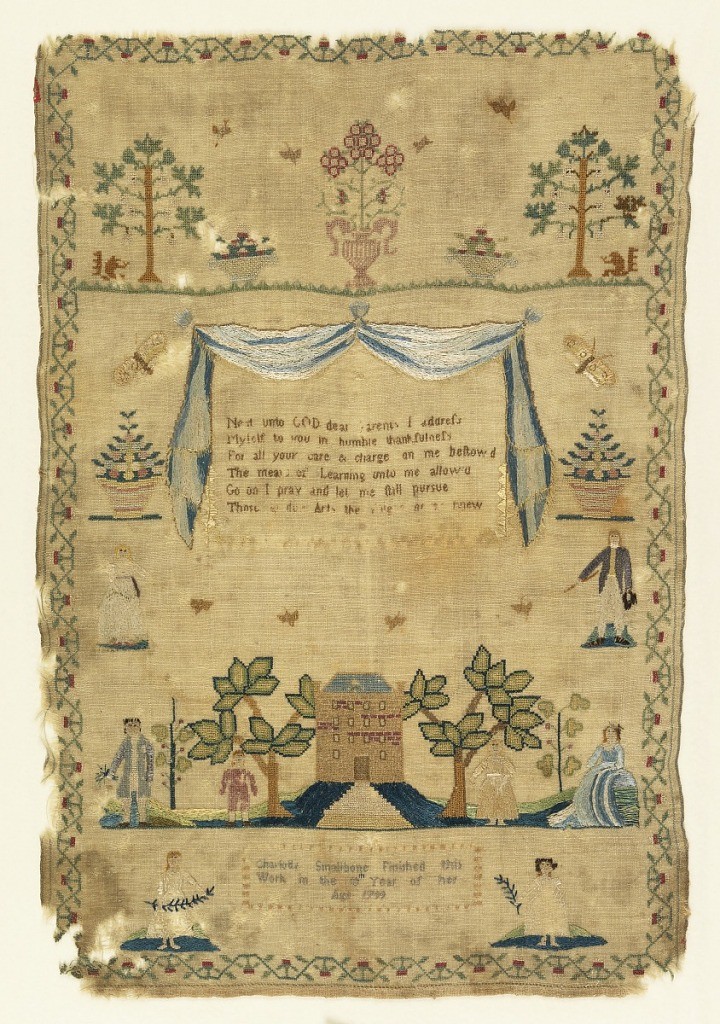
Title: Sampler
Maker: Charlotte Smallbone
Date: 1799
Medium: silk embroidery on wool Technique: satin, cross, tent and stem stitches on plain weave
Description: Trees, baskets of flowers, verse, house with trees and people.  Signature "Charlotte Smallbone finished this sampler in the 10th year of her age 1799."  Surrounded by a floral border.